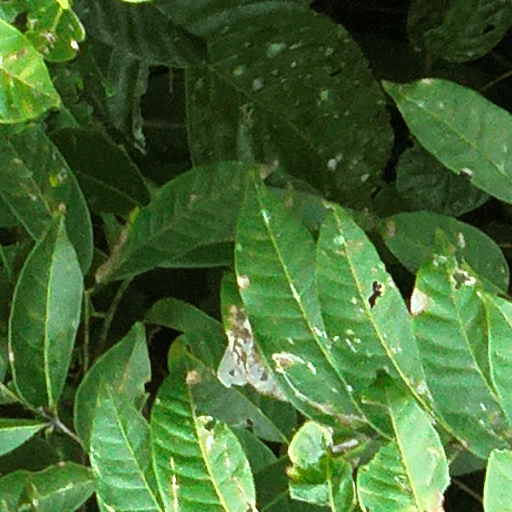
Species: Protium stevensonii
GBIF accepted scientific name: Tetragastris panamensis
Crown area (m\u00b2): 62.979